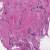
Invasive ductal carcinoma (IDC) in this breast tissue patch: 0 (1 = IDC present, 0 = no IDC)